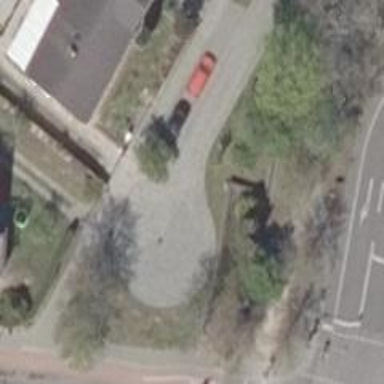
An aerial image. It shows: Turning circle on the road.